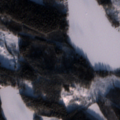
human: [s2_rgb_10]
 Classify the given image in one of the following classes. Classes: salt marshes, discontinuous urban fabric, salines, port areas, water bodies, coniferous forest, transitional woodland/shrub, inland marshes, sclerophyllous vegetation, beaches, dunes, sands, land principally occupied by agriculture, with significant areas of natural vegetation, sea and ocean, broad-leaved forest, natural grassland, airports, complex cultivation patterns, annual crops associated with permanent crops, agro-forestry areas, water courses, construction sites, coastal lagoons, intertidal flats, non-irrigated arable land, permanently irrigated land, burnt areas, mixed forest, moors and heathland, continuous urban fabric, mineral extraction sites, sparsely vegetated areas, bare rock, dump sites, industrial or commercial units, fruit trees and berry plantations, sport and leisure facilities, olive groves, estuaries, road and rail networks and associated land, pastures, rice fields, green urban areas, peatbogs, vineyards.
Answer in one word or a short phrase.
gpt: coniferous forest, mixed forest, transitional woodland/shrub, water bodies